Field crop: tomato
Growth stage: 2
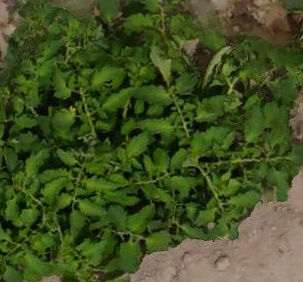
Species: tomato